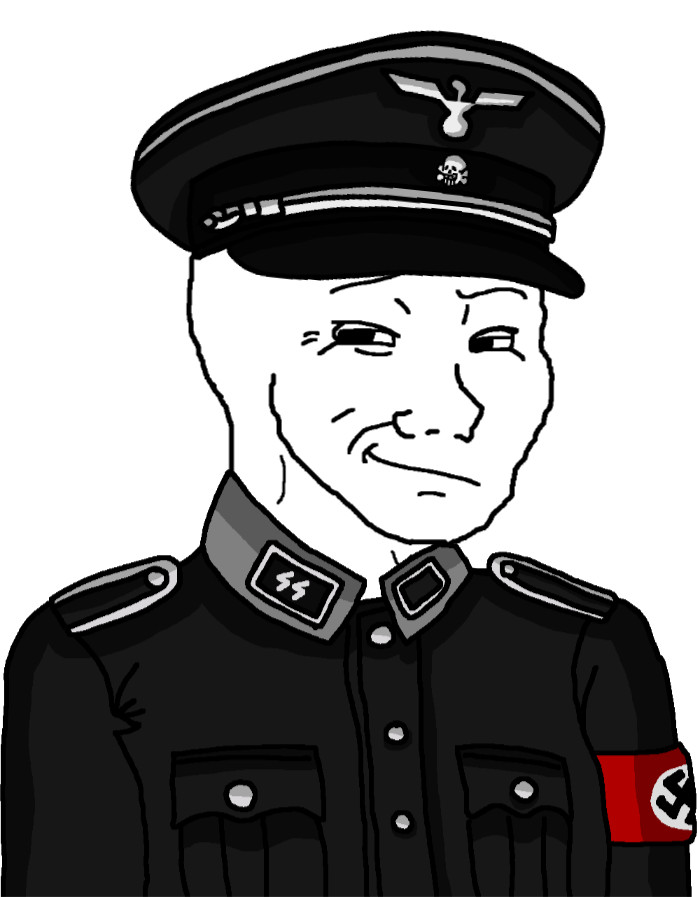
Label: 5_Smugjak